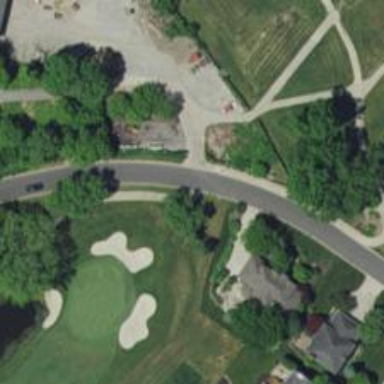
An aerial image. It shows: Service road designated as golf cart path.